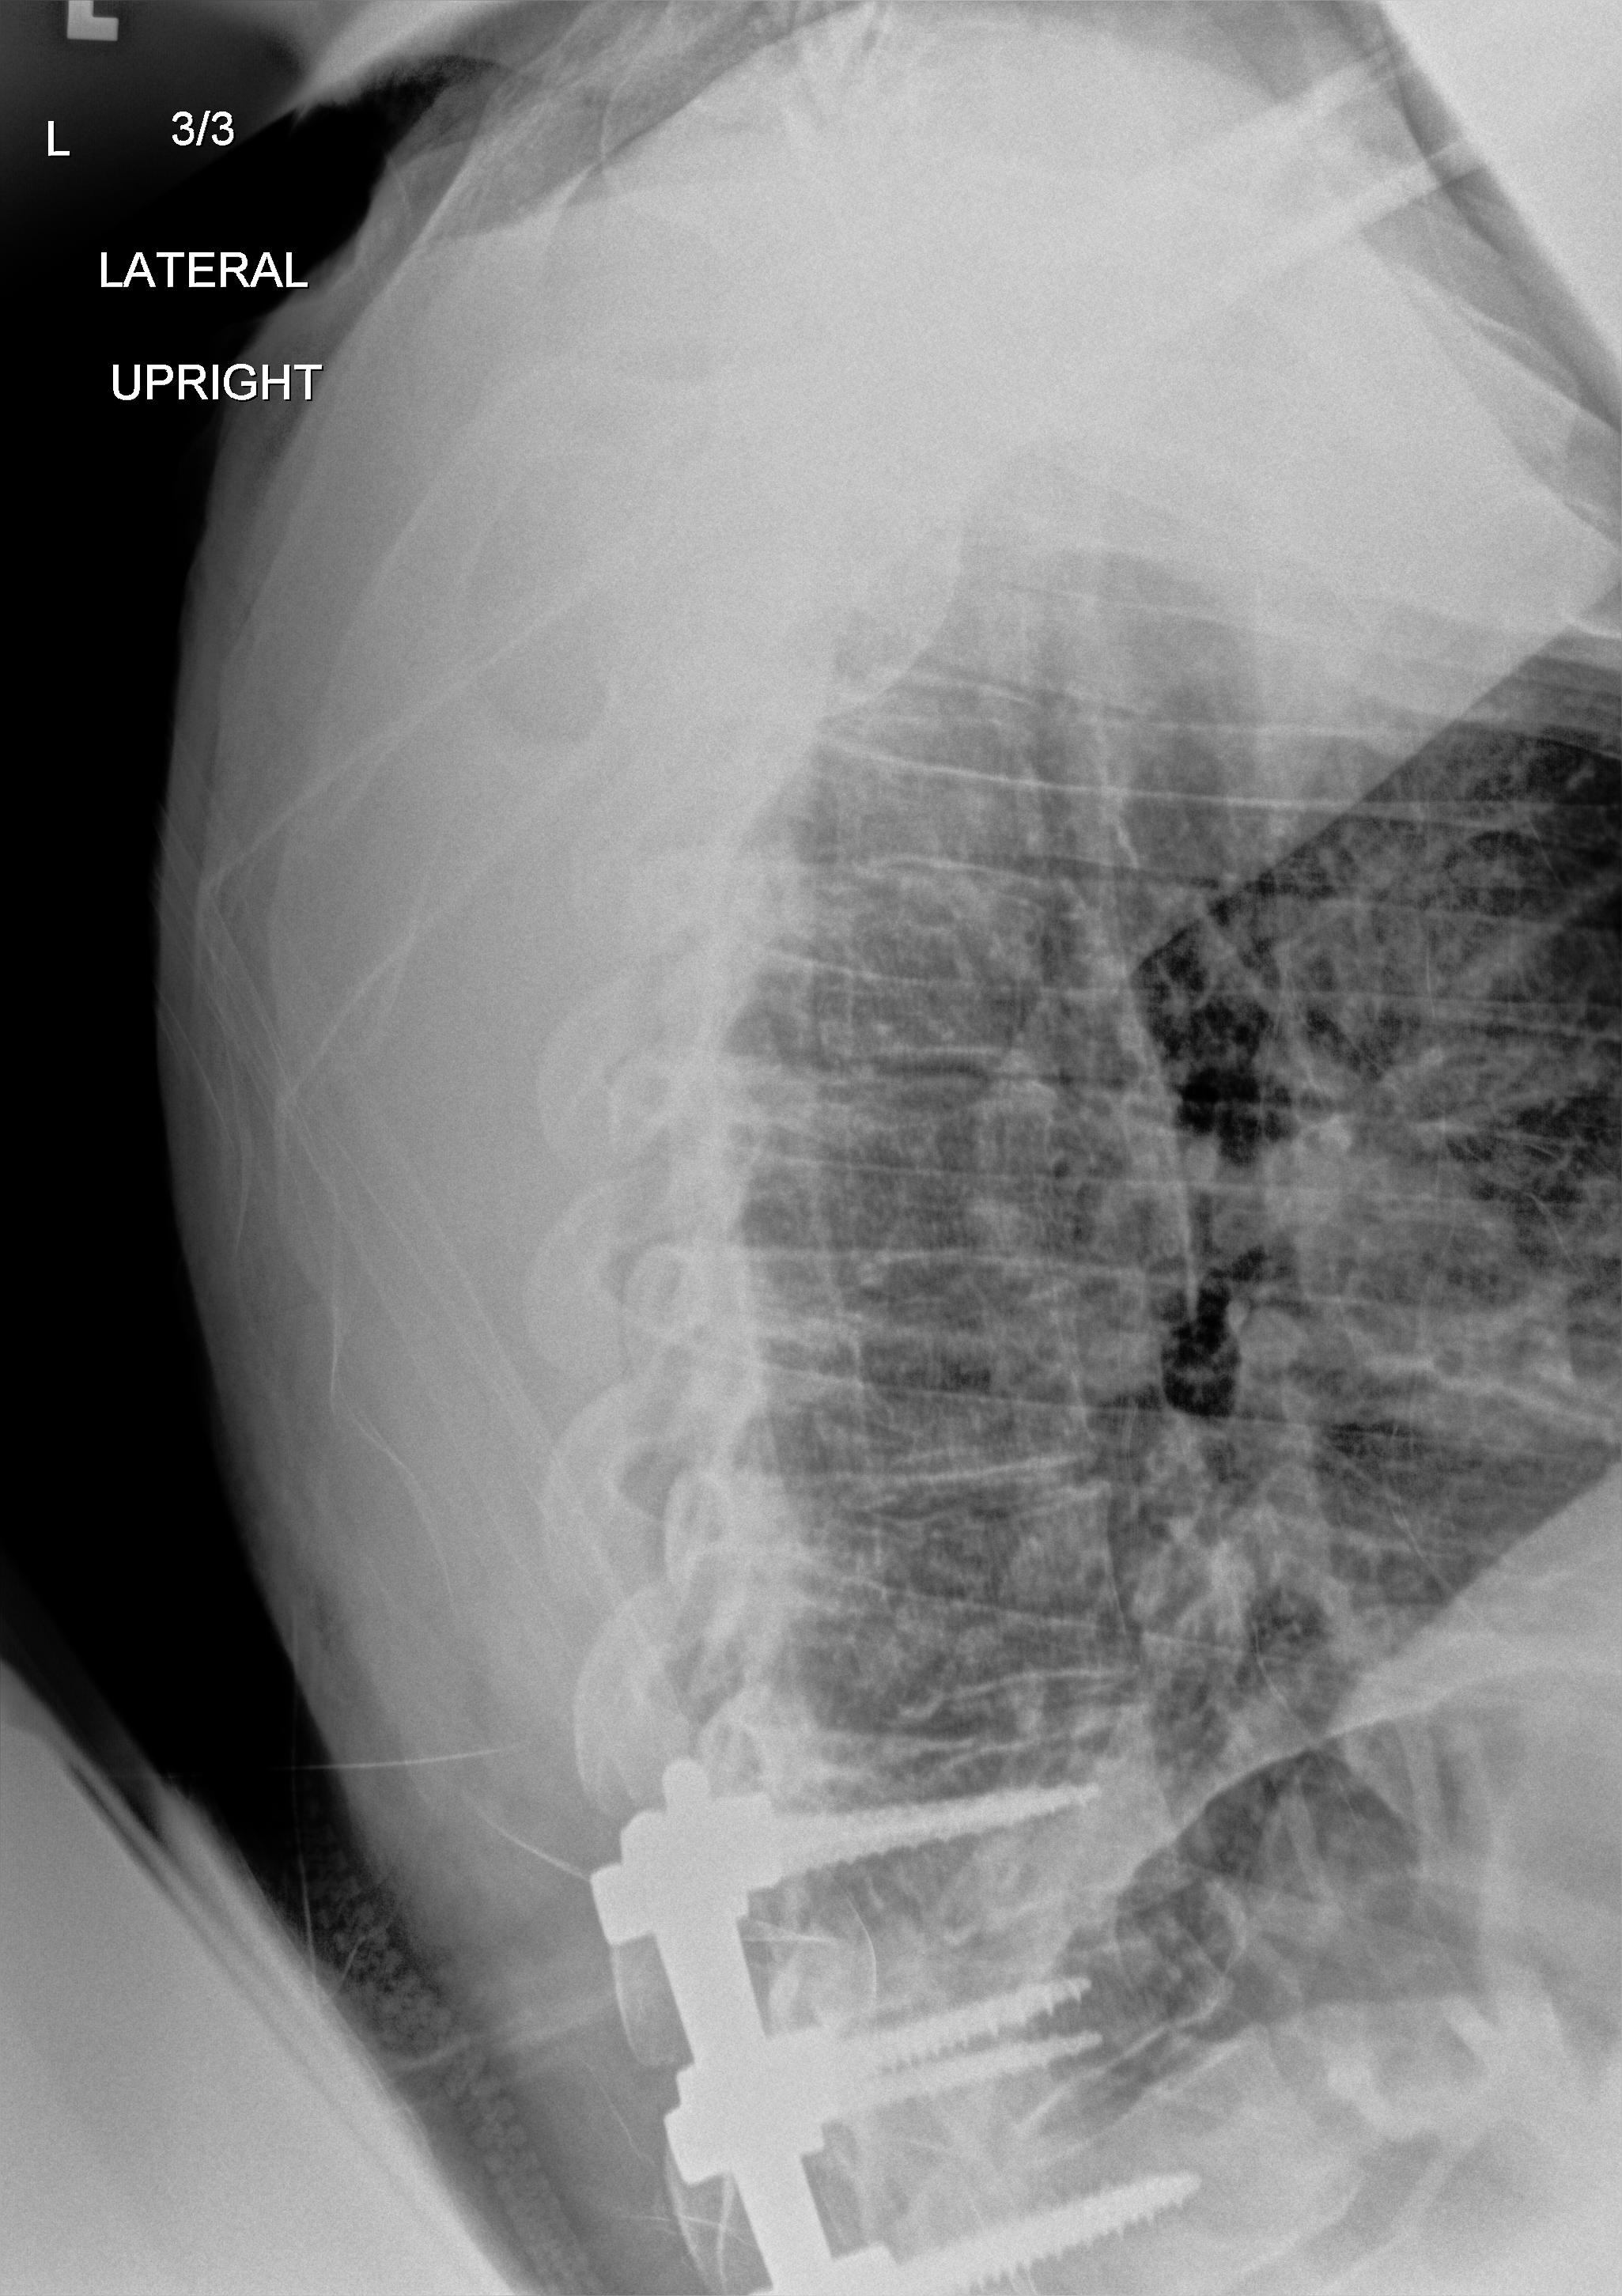
View: LATERAL
Implant manufacturer: medtronic solera